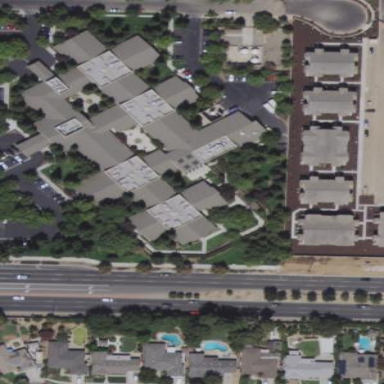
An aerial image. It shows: Nursing home.